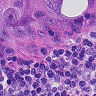
Metastatic tissue present: yes